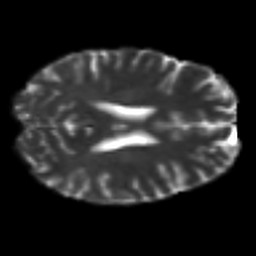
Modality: T2w
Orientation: axial
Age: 42
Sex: female
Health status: ill
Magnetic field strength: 3 T
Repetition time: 9 s
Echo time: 0.093 s